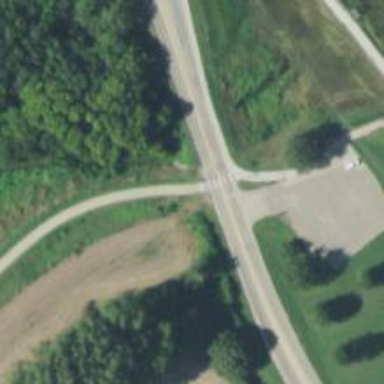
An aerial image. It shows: Crossing road.